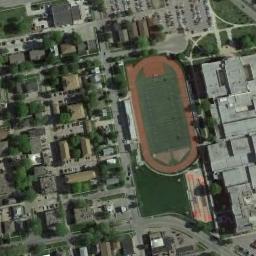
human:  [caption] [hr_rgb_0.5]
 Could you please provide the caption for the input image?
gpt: The ground track field is surrounded by lots of trees and houses arranged neatly and a clearing is next to the ground track field .

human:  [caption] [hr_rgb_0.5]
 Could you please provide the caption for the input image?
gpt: The green space next to the track is shabby .

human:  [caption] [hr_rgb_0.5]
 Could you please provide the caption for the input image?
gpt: A track and field is built in the middle of a residential area, Surrounded by a lot of vegetation .

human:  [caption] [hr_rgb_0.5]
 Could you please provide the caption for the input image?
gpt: There are many buildings next to the ground track field .

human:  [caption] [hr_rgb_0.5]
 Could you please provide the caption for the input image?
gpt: There are some trees and gray buildings beside the ground track field .